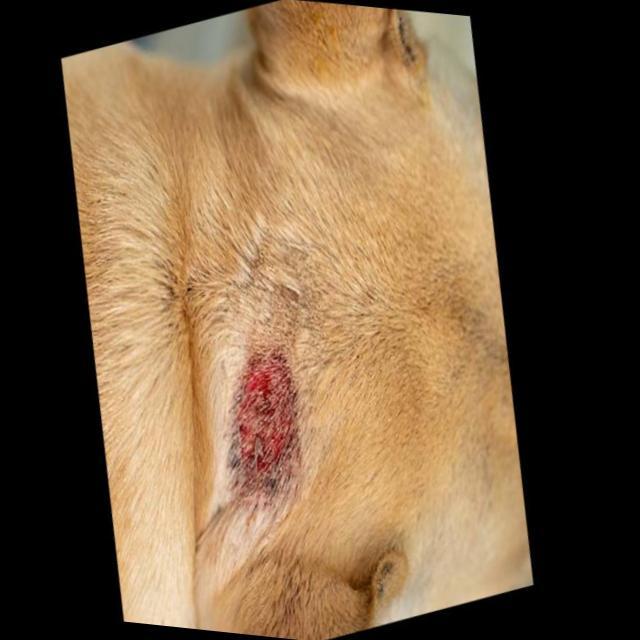
Canine ringworm (Dermatophytosis) — fungal infection caused by Microsporum or Trichophyton. Presents with circular alopecia, scaling, crusting, and broken hairs.